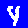
Digit: 4